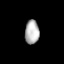
Tissue: lung
Cell type: T cells
Senescence score: 0.2249
Nuclear area (px): 333
Mean DAPI intensity: 179.631